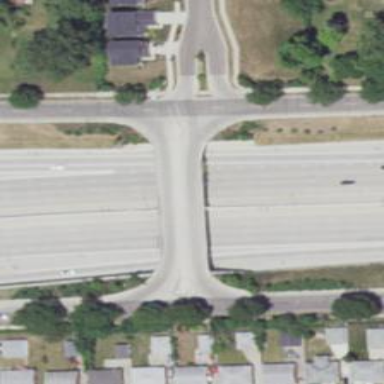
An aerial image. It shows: Secondary link road crossing over bridge.